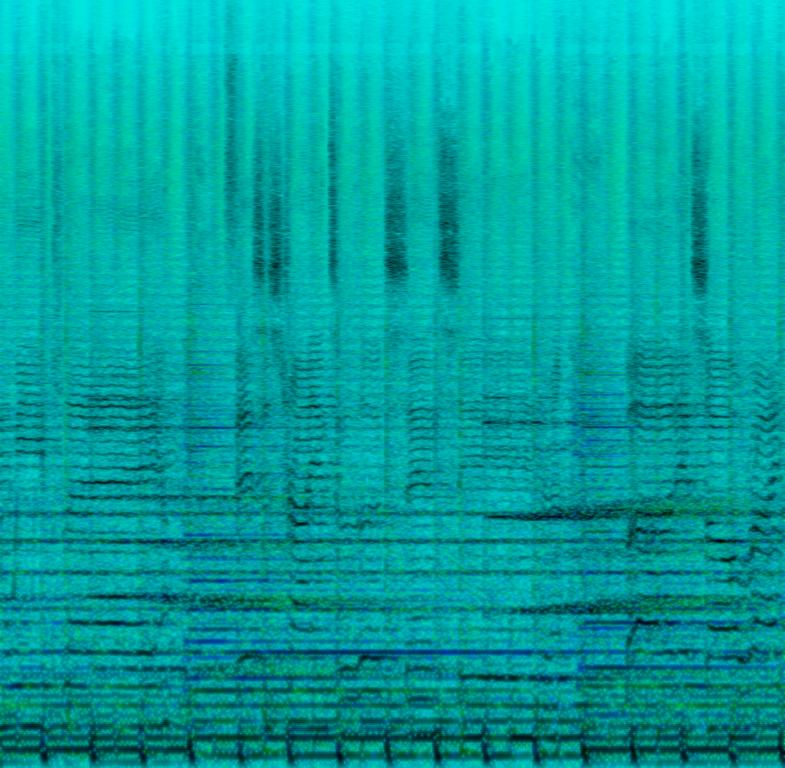
This is an indie rock music piece. There is a male vocalist singing melodically in the lead. There is an electric guitar playing a simple tune with a strong reverb effect. The bass guitar is playing the root notes. The rhythmic background consists of a basic acoustic drum beat. The atmosphere is easygoing. This piece could be used in the soundtrack of a teenage drama TV series as the opening theme.